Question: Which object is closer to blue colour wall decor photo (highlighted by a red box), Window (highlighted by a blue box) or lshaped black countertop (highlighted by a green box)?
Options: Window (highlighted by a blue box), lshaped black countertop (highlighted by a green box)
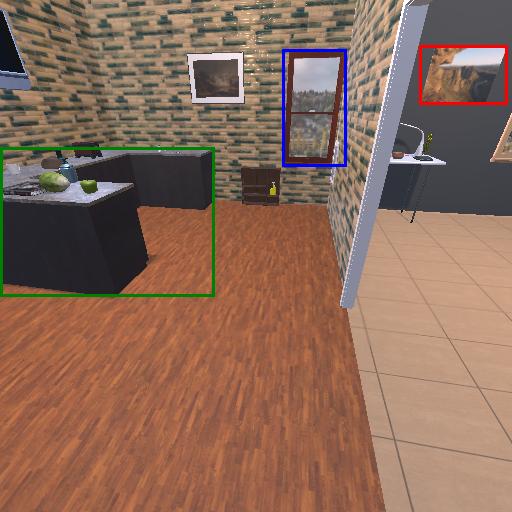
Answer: Window (highlighted by a blue box)